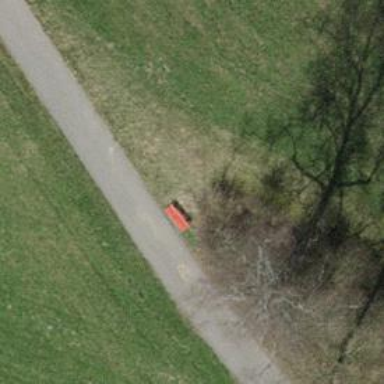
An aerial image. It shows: Bench for seating.